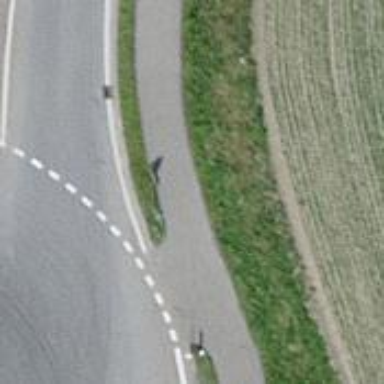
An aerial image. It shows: Cycle track alongside the road.